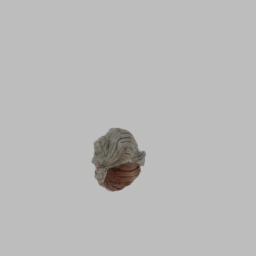
Label: animals